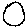
Label: circle